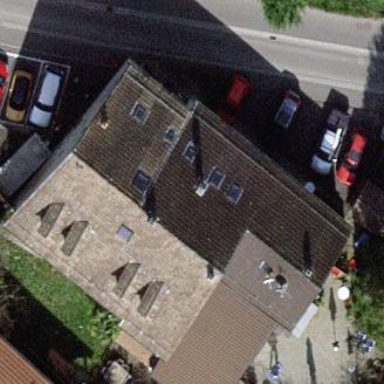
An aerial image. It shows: Building that houses restaurant.